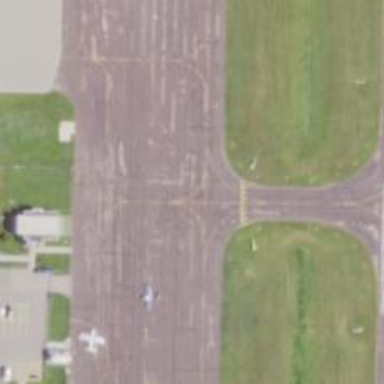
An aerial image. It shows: View of taxiway at the airport.